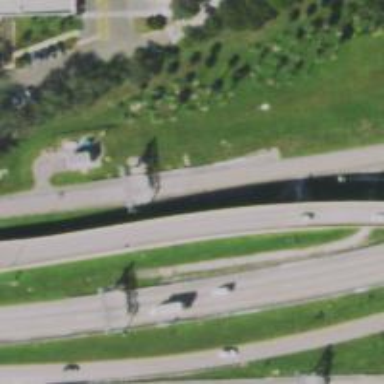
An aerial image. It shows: Toll gantry on the road.